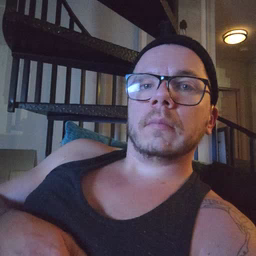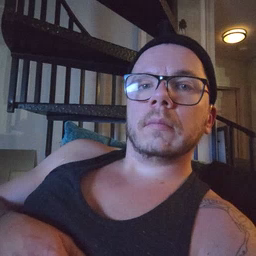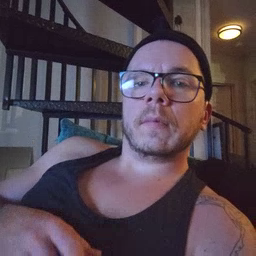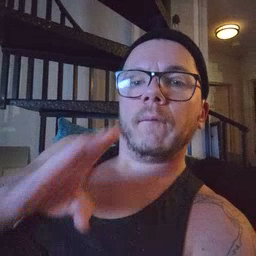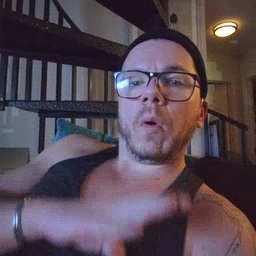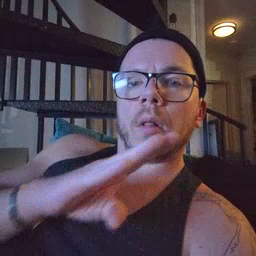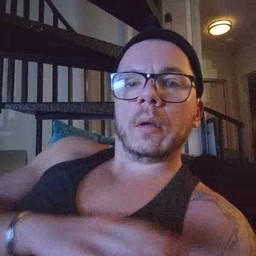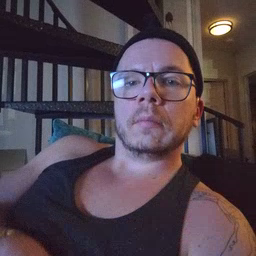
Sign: fall